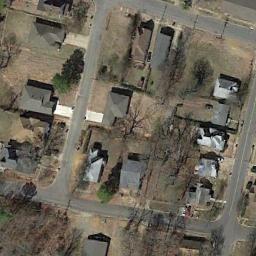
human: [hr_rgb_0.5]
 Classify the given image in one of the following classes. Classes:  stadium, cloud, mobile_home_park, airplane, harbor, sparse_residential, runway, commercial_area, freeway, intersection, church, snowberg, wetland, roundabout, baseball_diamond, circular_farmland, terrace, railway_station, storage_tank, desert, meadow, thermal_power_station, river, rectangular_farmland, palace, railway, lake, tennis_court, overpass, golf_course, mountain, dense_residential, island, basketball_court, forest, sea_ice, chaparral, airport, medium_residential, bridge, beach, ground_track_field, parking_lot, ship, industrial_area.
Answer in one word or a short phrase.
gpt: medium_residential